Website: crate-barrel
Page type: billing-address
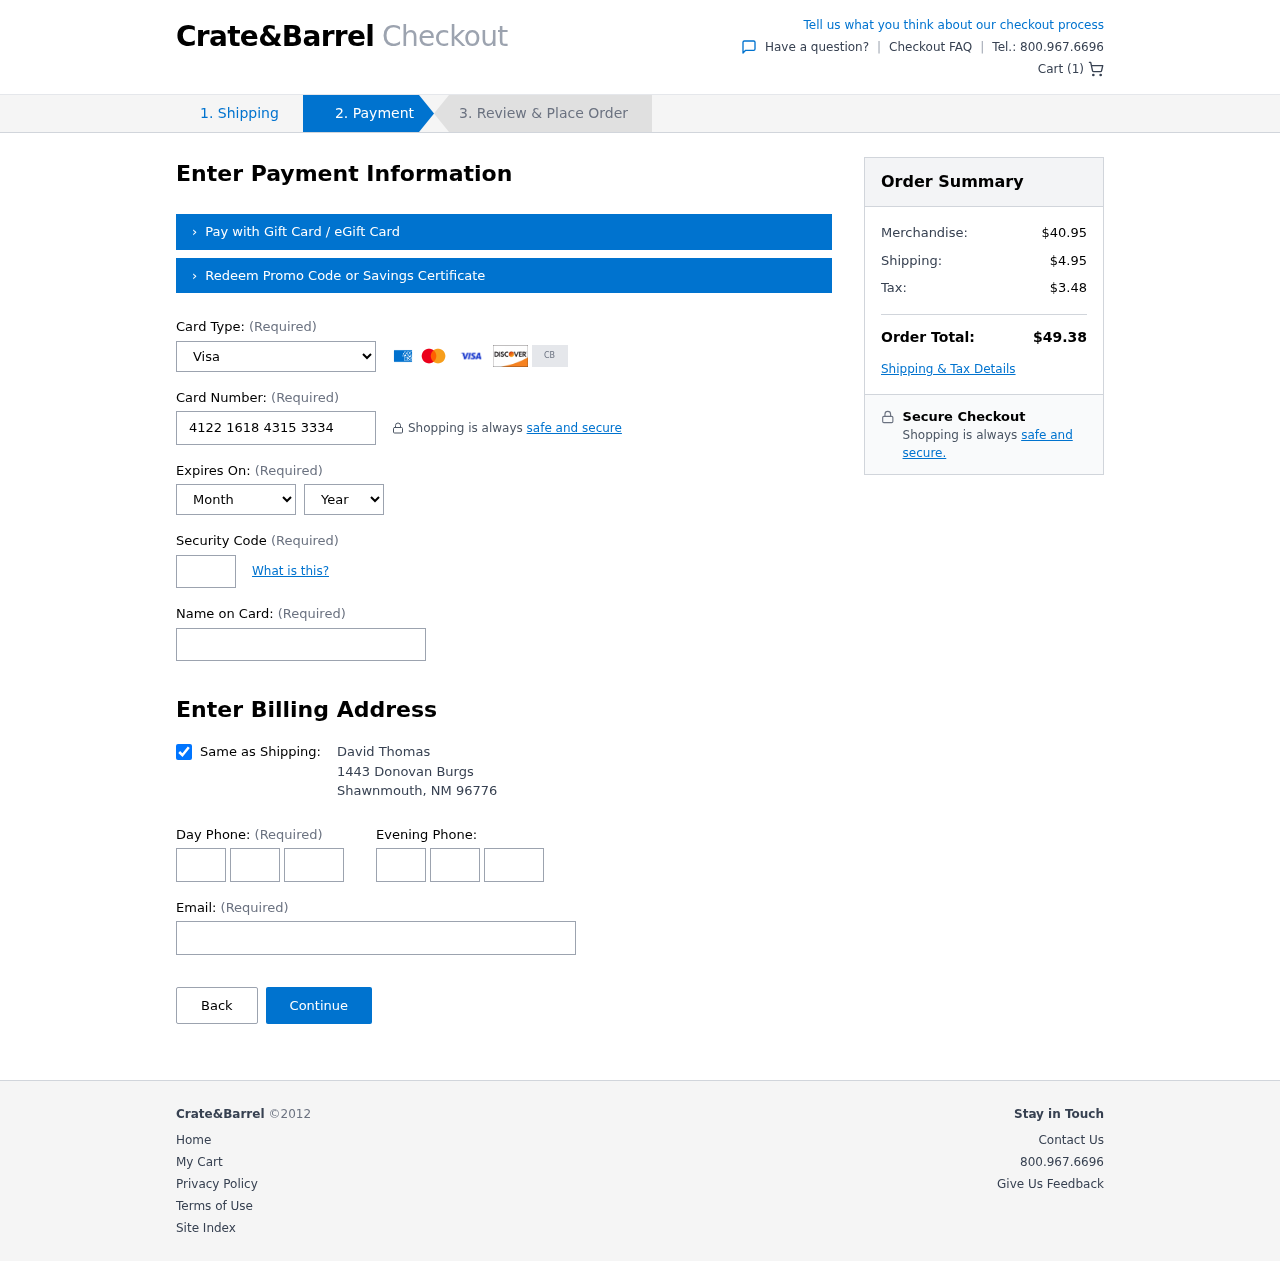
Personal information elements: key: PII_CARD_CVV
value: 399
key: PII_CARD_EXPIRY_MONTH
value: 04
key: PII_CARD_EXPIRY_YEAR
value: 27
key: PII_CARD_NUMBER
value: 4122 1618 4315 3334
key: PII_CARD_TYPE
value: Visa
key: PII_CITY
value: Shawnmouth
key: PII_EMAIL
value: david.thomas@gmail.com
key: PII_FULLNAME
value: David Thomas
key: PII_PHONE_AREA
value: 885
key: PII_PHONE_PREFIX
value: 985
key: PII_PHONE_SUFFIX
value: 6720
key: PII_POSTCODE
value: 96776
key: PII_STATE_ABBR
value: NM
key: PII_STREET
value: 1443 Donovan Burgs
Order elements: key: ORDER_NUM_ITEMS
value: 1
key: ORDER_SUBTOTAL
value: $40.95
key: ORDER_SHIPPING_COST
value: $4.95
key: ORDER_TAX
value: $3.48
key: ORDER_TOTAL
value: $49.38